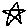
Label: star